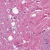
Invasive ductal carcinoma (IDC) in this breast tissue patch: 0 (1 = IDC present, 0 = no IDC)